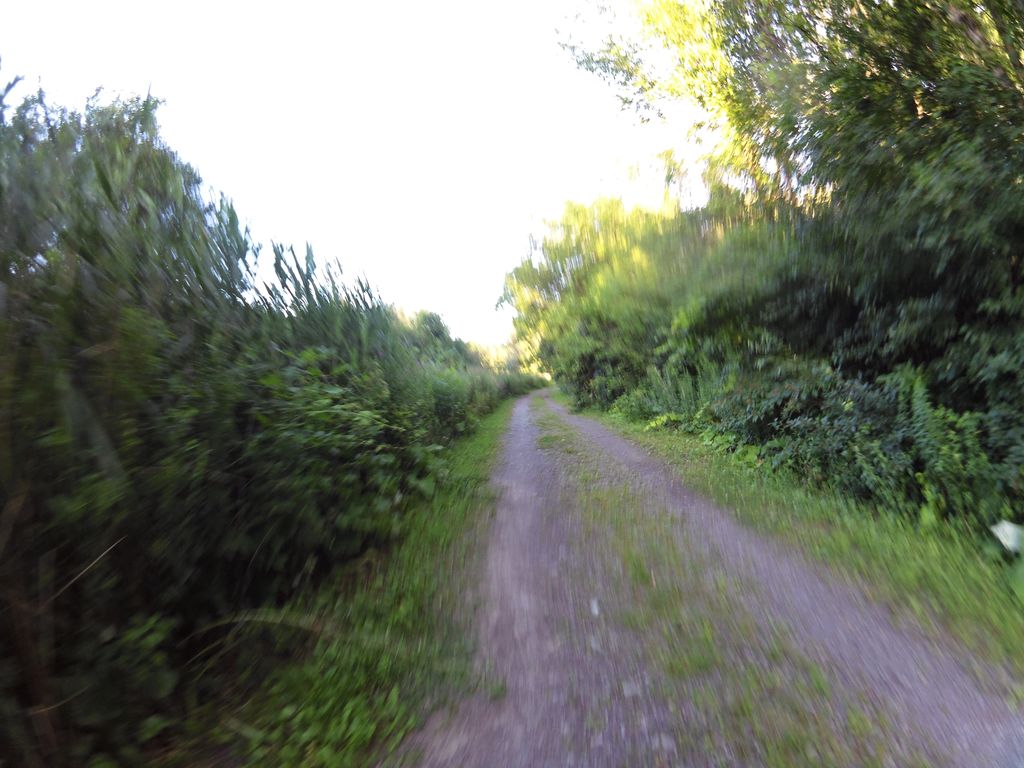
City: ottawa-gatineau